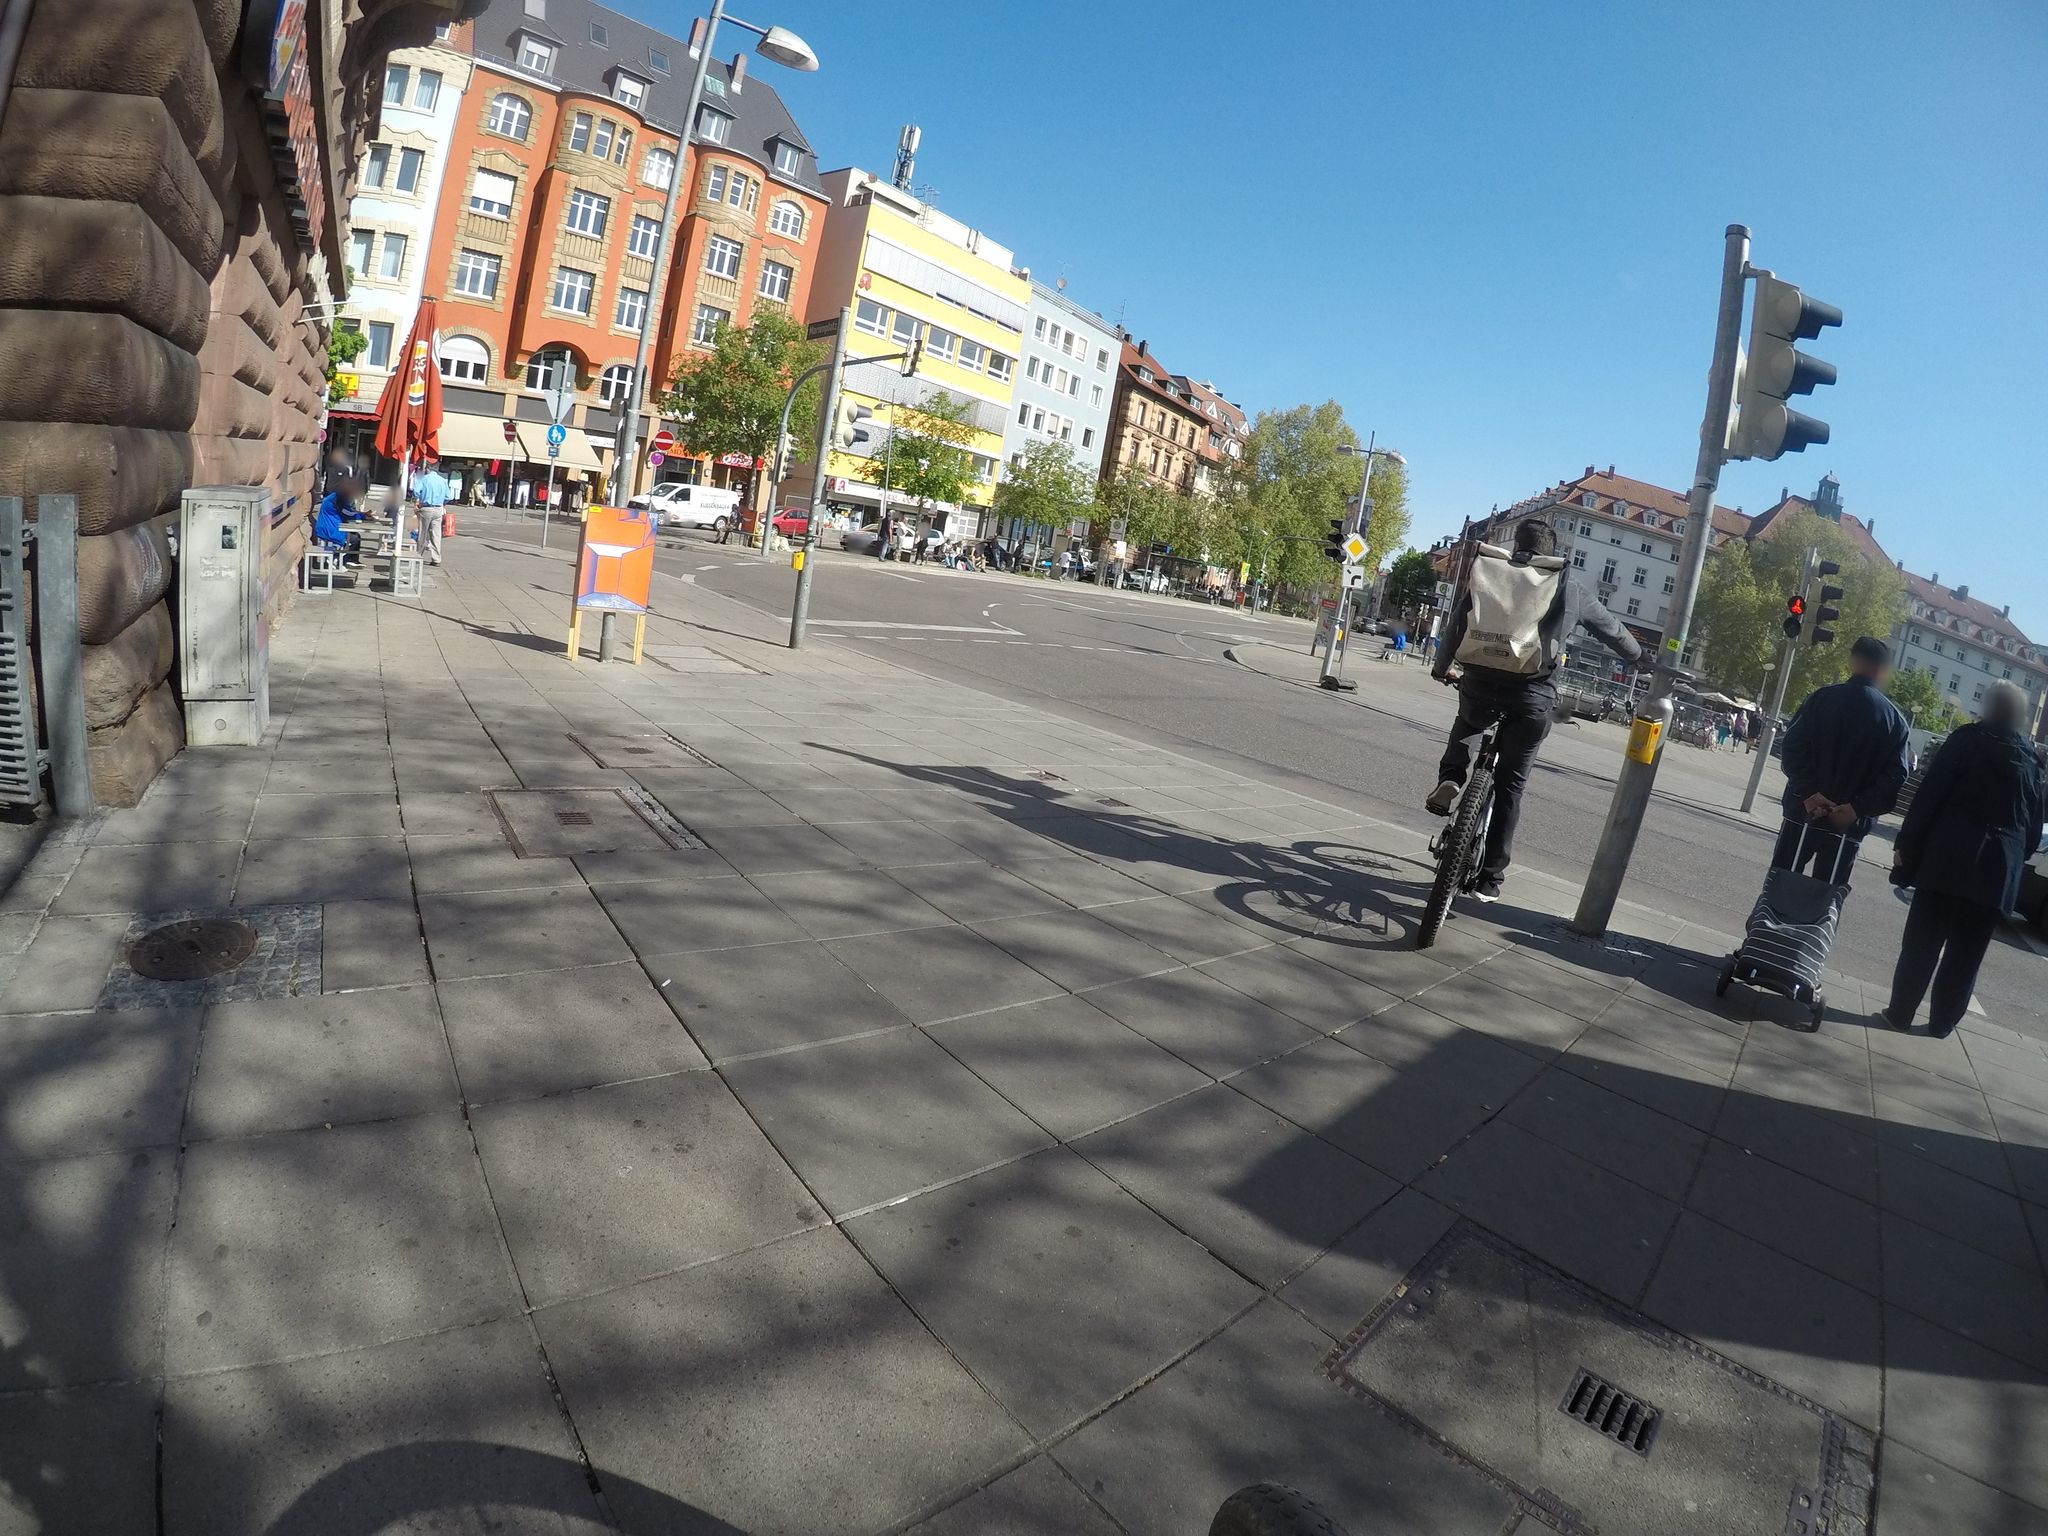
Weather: clear
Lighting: day
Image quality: good
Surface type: walking surface
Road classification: living_street, pedestrian, footway
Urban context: urban centre
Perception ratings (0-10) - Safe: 1.67, Lively: 9.36, Beautiful: 3.8, Boring: 6.07, Depressing: 1.91, Wealthy: 6.64